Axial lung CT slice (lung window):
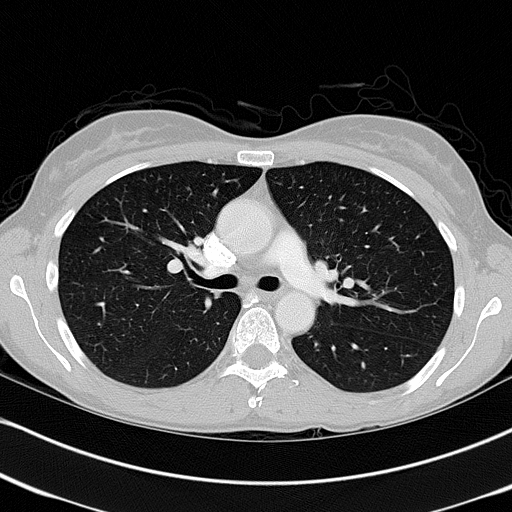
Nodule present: no